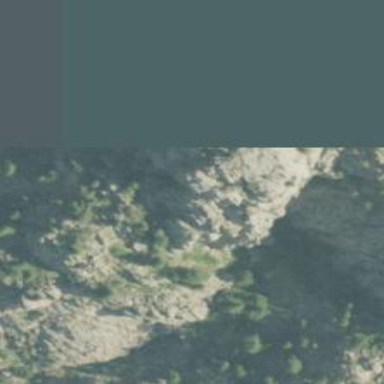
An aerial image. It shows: Crag suitable for climbing located at the edge of cliff.